A spectrogram of one vibration snapshot from a rotating bearing is shown (time on one axis, frequency on the other). Classify the bearing condition as one of: normal, inner_race, outer_race, ball.
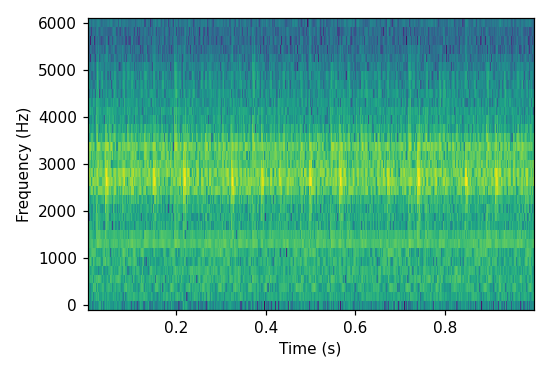
Answer: outer_race